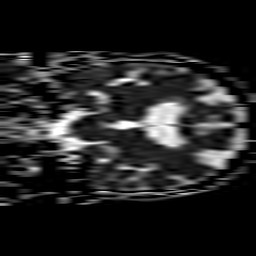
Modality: ADC
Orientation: coronal
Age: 70
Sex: female
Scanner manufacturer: philips
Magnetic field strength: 3 T
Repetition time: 3.336 s
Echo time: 0.076 s